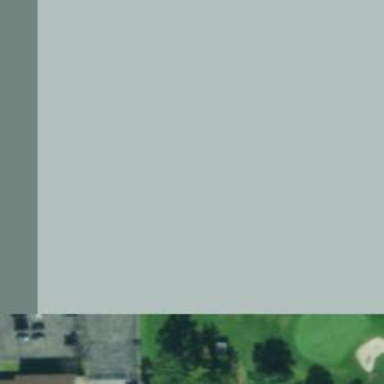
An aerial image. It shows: Path designated for golf carts.